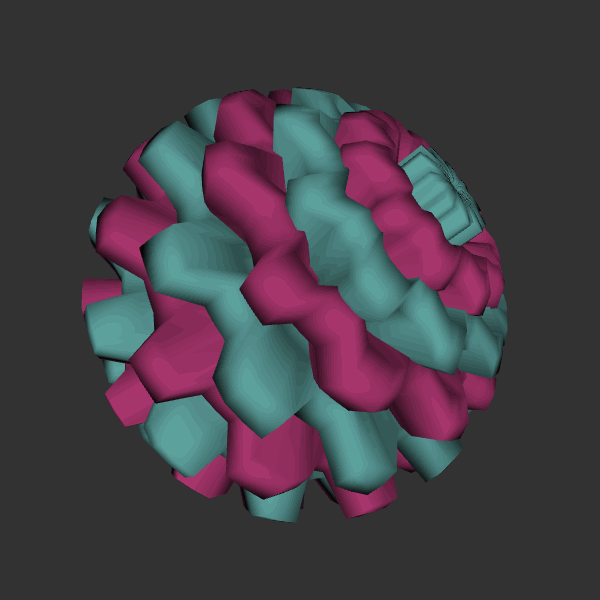
Background: dark